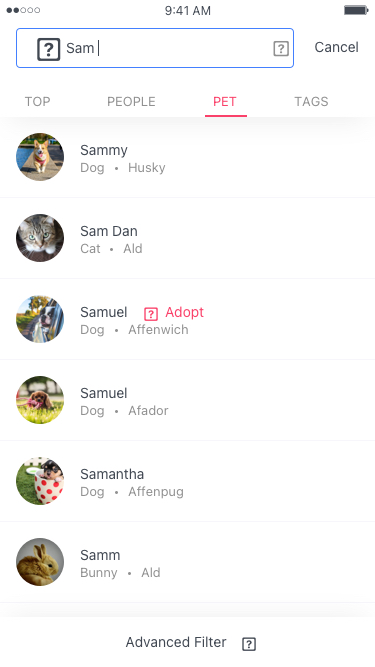
Text in this UI design:
Adopt
Adopt
Adopt
Filter
Top
People
Pet
Tags
Sam
Cancel